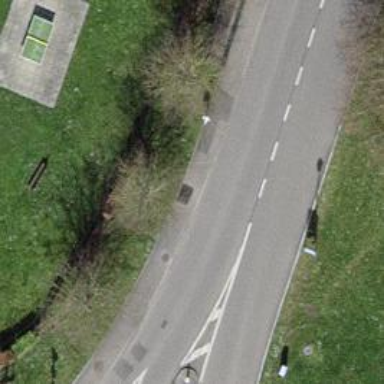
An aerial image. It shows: Asphalt platform for public transport with shelter.